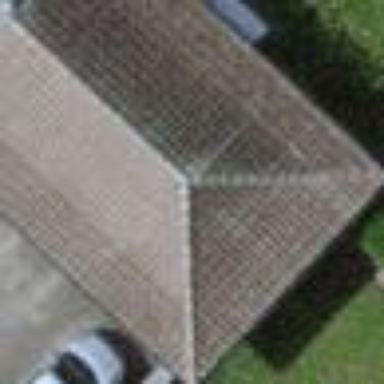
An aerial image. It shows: Garage.